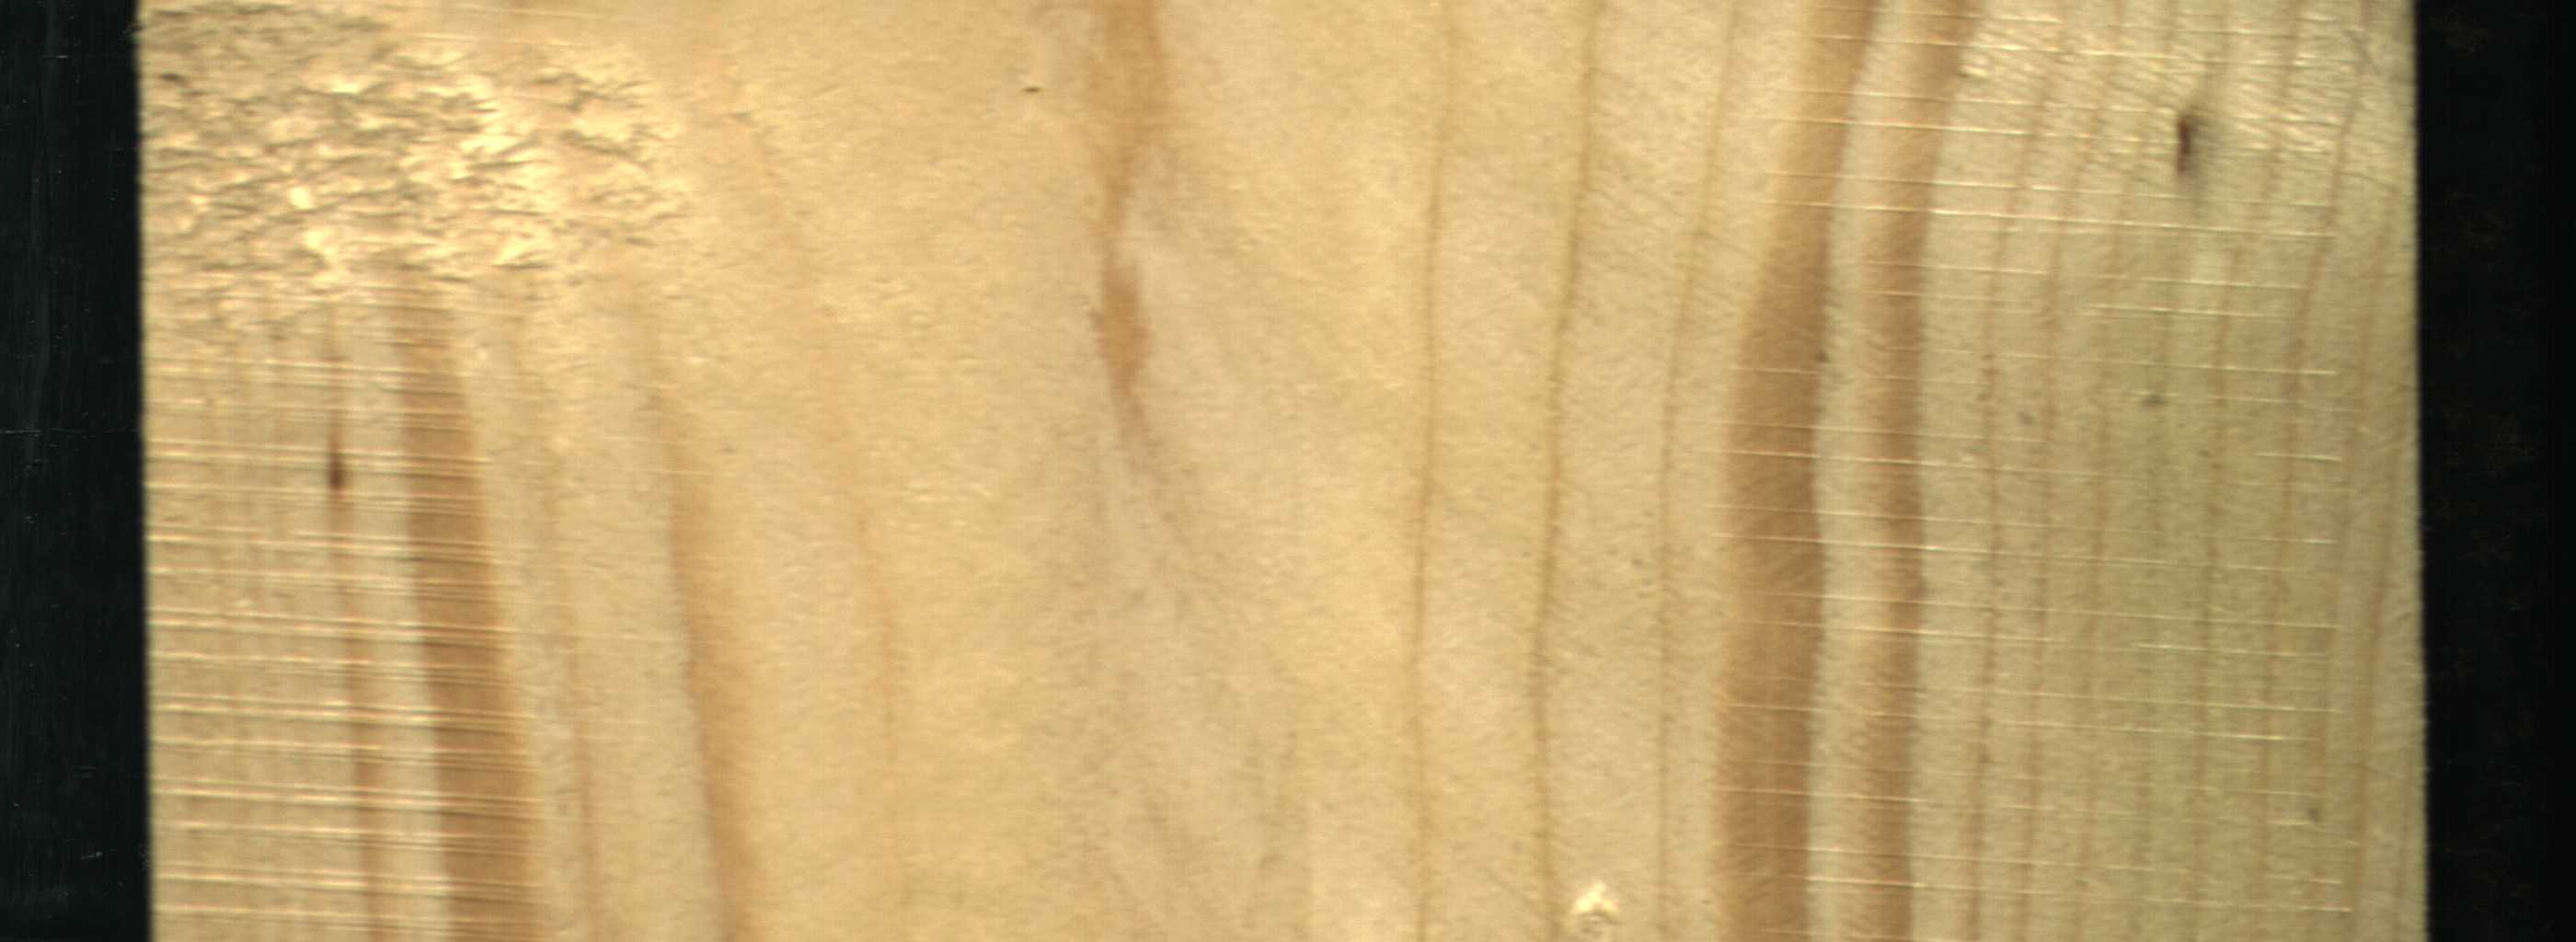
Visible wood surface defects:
resin